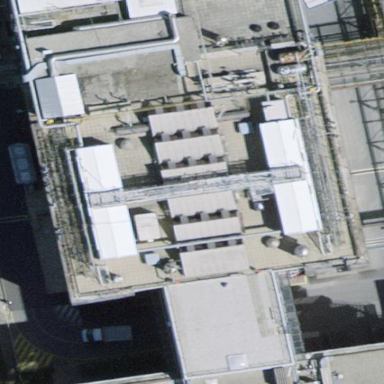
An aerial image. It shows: Industrial building.